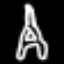
Label: The Eiffel Tower